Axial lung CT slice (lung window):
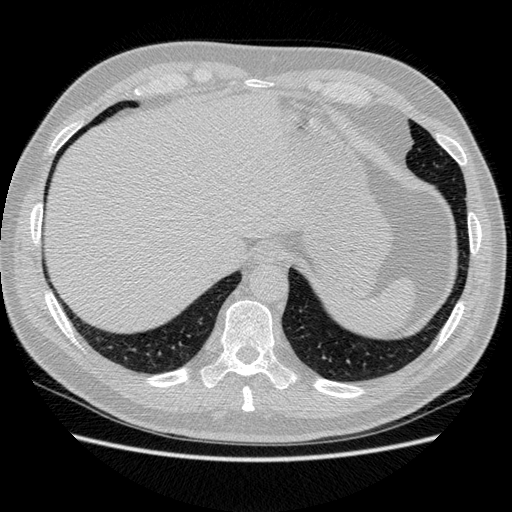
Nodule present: no